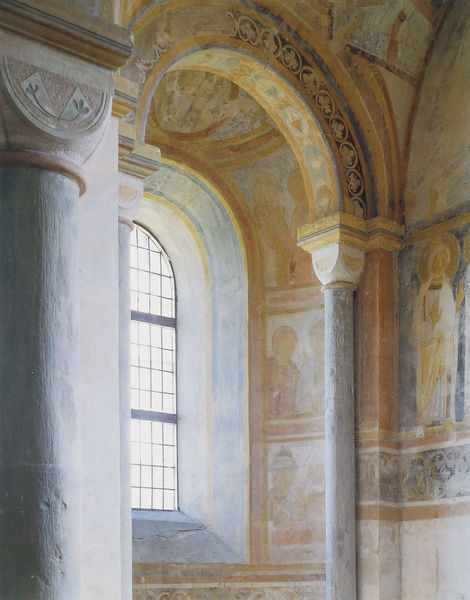
Titel: Romanische Dorfkirche in Idensen
Standort: Idensen, Dorfkirche (EU - D - Nds)
Schlagwörter: blau, kämpfer, mann, weiß, gelb, grün, ocker, blumen, fenster, frau, glas, hell, licht, marmor, orange, schmuck, säule, säulen, rot, malerei, ornament, alt, stein, innenraum, felder, gitter, kirche, borte, ranken, bogen, pilaster, rundbogen, dekor, wandgemälde, wandmalerei, bemalt, foto, fotografie, nische, arkade, gewölbe, burg, kloster, kapitell, fries, schein, heiligenschein, laibung, nimbus, archivolten, mittelalter, fresken, romanik, segen, kapelle, balu, heilige, fresko, heilig, bemalung, fresco, kapitel, kriche, romanisch, lau, segensgestus, ornamen, bildfelder, trombe, gogen, polichrom